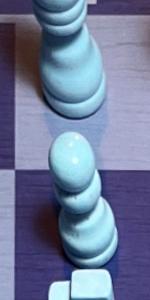
Label: Pawn_White